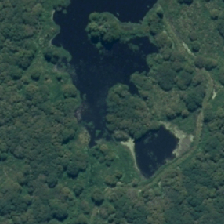
Land cover: lake_pond